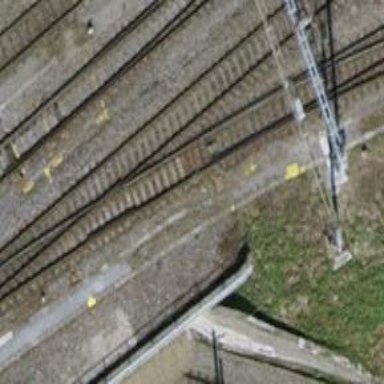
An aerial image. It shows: Railway switch.